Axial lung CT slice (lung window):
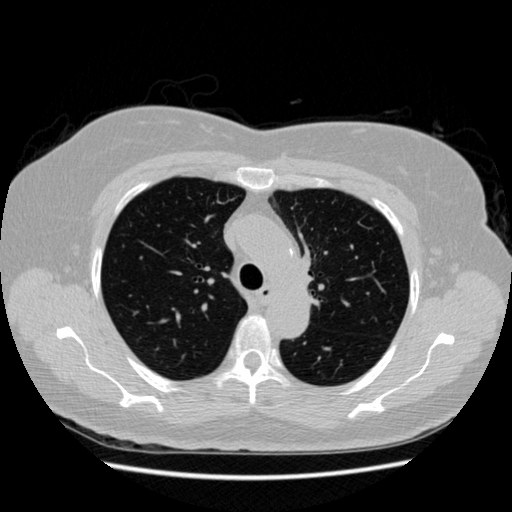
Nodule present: no